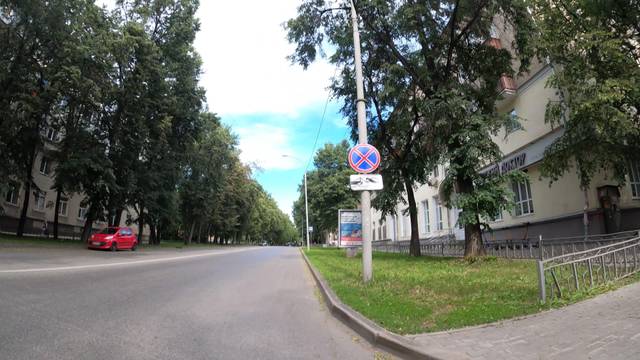
Region: Russia
Coordinates: 56.844, 60.635